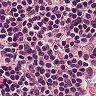
Metastatic tissue present: no